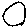
Label: circle